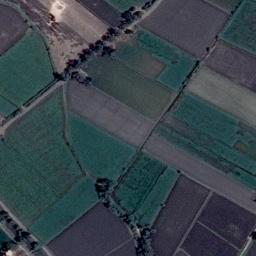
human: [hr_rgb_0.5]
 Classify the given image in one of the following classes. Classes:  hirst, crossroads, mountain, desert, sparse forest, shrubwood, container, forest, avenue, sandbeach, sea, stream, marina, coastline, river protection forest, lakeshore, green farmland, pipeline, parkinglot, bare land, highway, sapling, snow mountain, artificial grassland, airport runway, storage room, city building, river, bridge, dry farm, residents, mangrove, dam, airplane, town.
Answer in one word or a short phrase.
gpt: green farmland